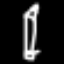
Label: pencil